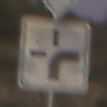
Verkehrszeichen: VerlaufVorfahrtsstrasse3
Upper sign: Vorfahrtsstrasse
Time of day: Dawn
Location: Outdoor (RoadRail)
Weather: Clear
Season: NotSpecified
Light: Natural